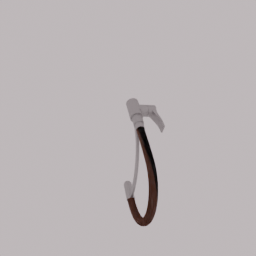
Label: appliances